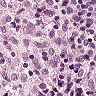
Metastatic tissue present: no